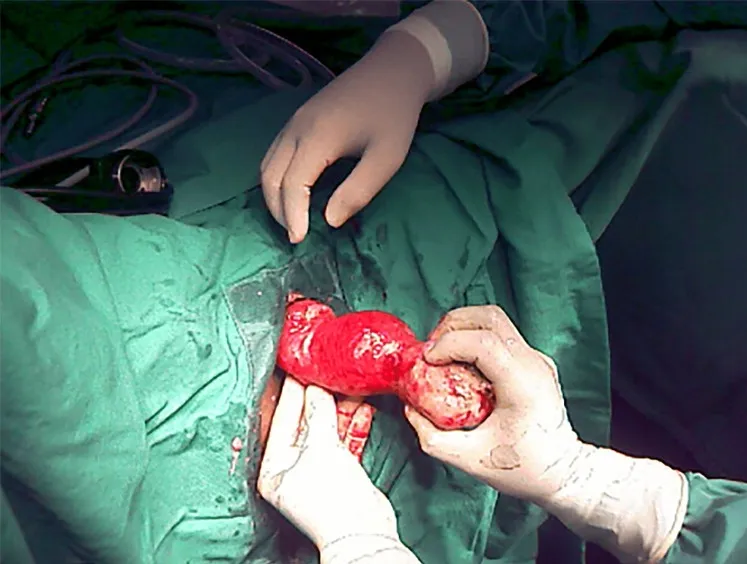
Prolapsed inverted uterus with fundal fibroid.
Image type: medical_photograph (other_medical_photograph)